Question: I would like to implement a list view as seen below.
Apparently this is a WearableListView with a CircledImageView. However I cannot seem to find which function allows me to determine the middle view. I also want to be able to do the "size up" animation on the new one and a "size down" on the old selected one... Right now I tried a basic onscroll but no cigar.
'''
mListView.addOnScrollListener(new WearableListView.OnScrollListener() {
@Override
public void onScroll(int i) {
Log.d("Recycler","Scroll: "+i);
}
@Override
public void onAbsoluteScrollChange(int i) {
Log.d("Recycler","ABsScrollChange: "+i);
}
@Override
public void onScrollStateChanged(int i) {
Log.d("Recycler","ScrollState: "+i);
}
@Override
public void onCentralPositionChanged(int i) {
Log.d("Recycler","Center: "+i);
}
});
'''
Okay so I now know how to find the center view. But I was wondering if anyone figured out how to retrive the current view so that I can modify the current selected view.
Okay now I can modify the selected view. Still don't know hot to properly remove properties after an object is deselected however..
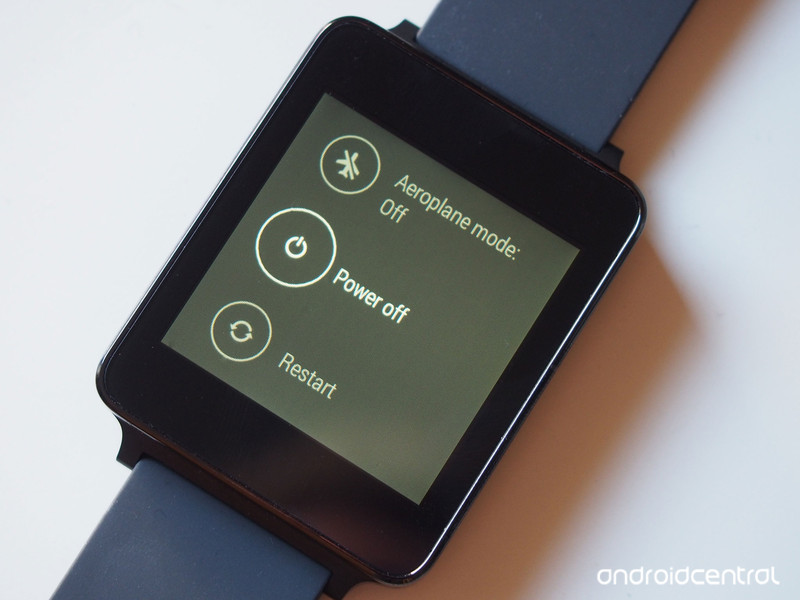
Answer: The trick is to implement getProximityMinValue() and getProximityMaxValue() in your WearableListView.Item subclass:
'''
private final class MyItemView extends FrameLayout implements WearableListView.Item {
final CircledImageView image;
final TextView text;
public MyItemView(Context context) {
super(context);
View.inflate(context, R.layout.wearablelistview_item, this);
image = (CircledImageView) findViewById(R.id.image);
text = (TextView) findViewById(R.id.text);
}
@Override
public float getProximityMinValue() {
return mDefaultCircleRadius;
}
@Override
public float getProximityMaxValue() {
return mSelectedCircleRadius;
}
@Override
public float getCurrentProximityValue() {
return image.getCircleRadius();
}
@Override
public void setScalingAnimatorValue(float value) {
image.setCircleRadius(value);
image.setCircleRadiusPressed(value);
}
@Override
public void onScaleUpStart() {
image.setAlpha(1f);
text.setAlpha(1f);
}
@Override
public void onScaleDownStart() {
image.setAlpha(0.5f);
text.setAlpha(0.5f);
}
}
'''
Full working example <URL>.